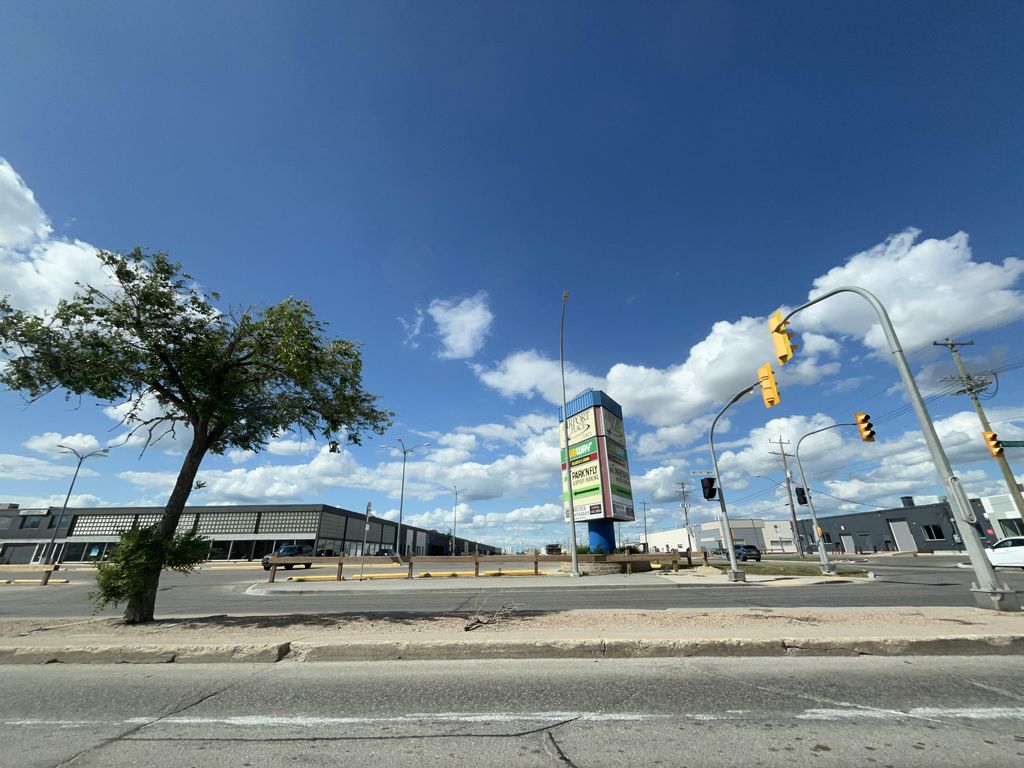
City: winnipeg